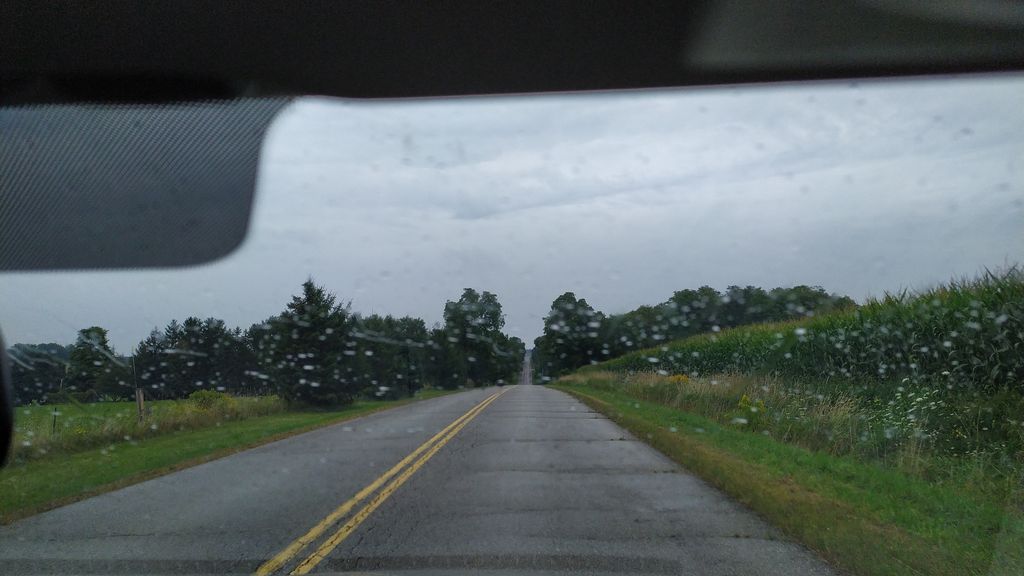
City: kitchener-waterloo